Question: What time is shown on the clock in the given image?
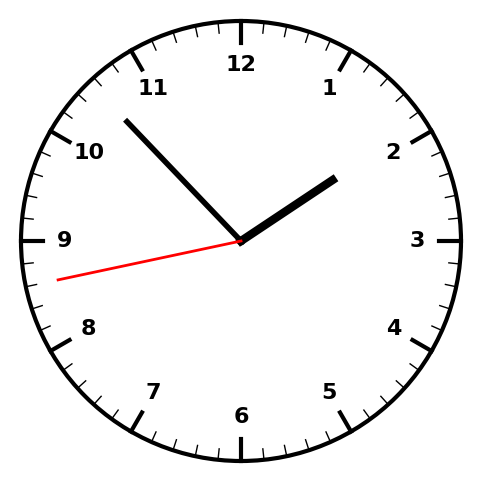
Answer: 01:52:43